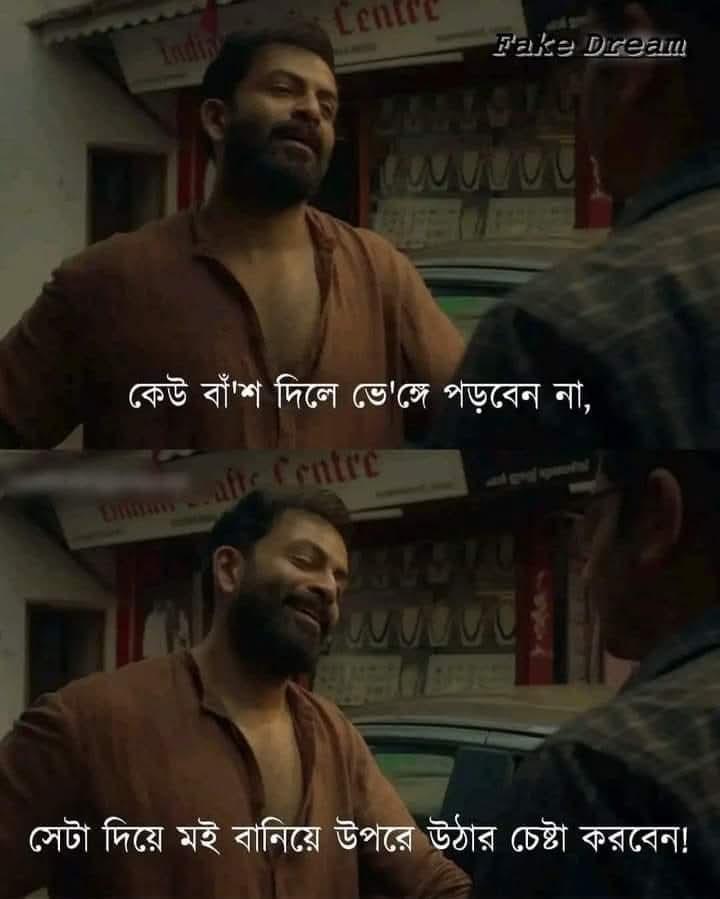
Text: কেউ বাঁ'শ দিলে ভে'ঙ্গে পড়বেন না,
সেটা দিয়ে মই বানিয়ে উপরে উঠার চেষ্টা করবেন!
Label: Non Hate